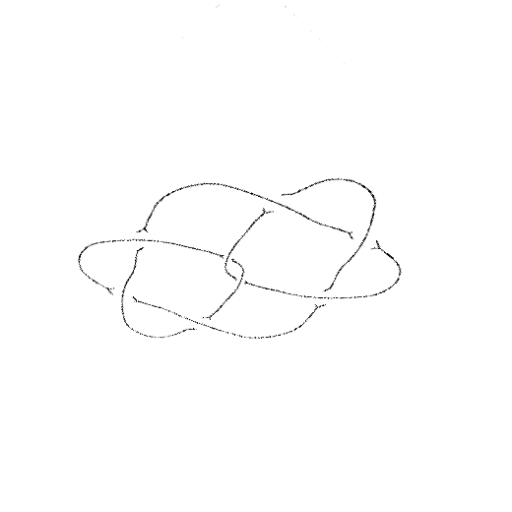
Crossing number: 8